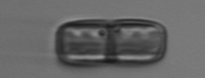
Label: Ephemera